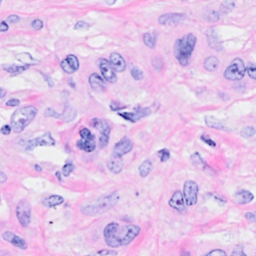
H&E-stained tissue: Breast